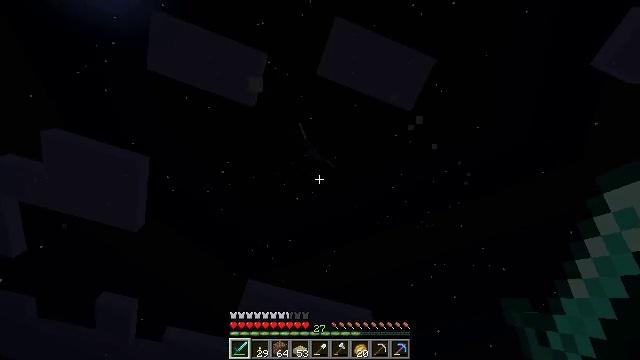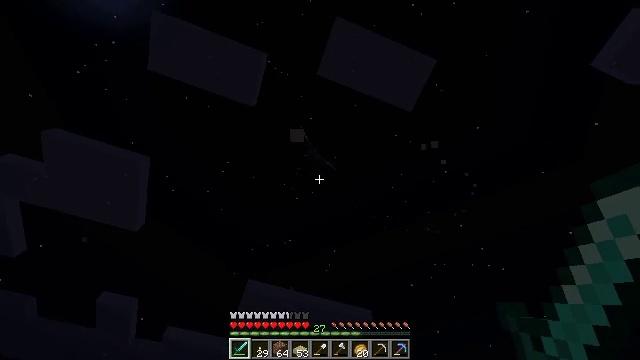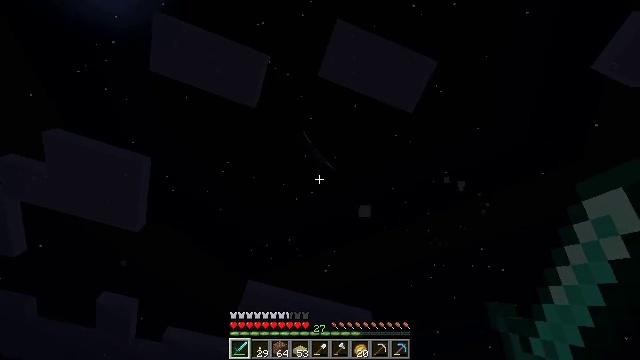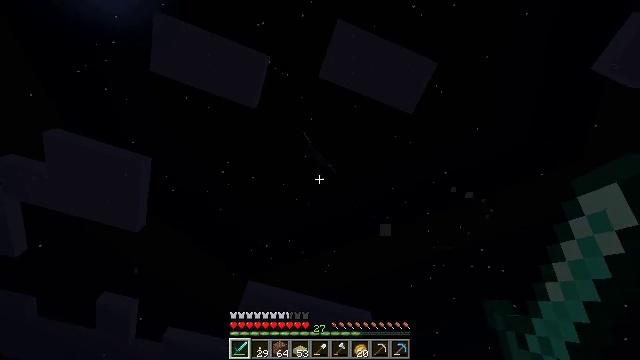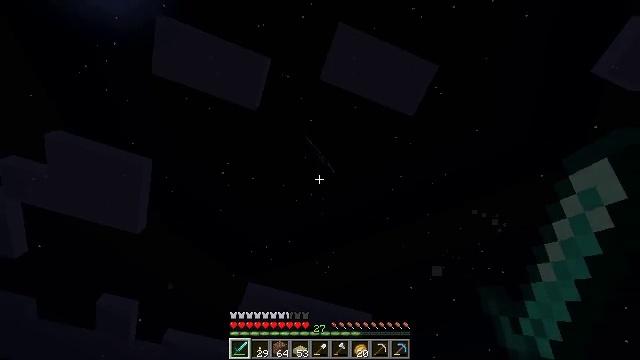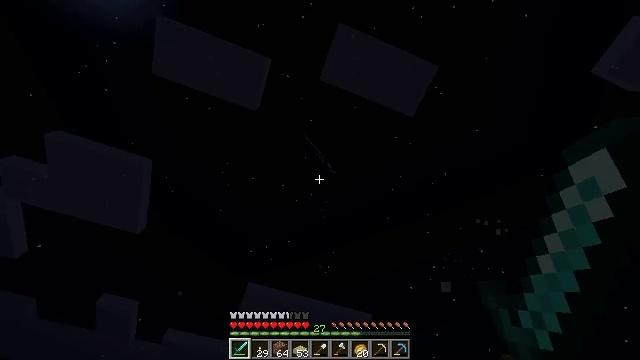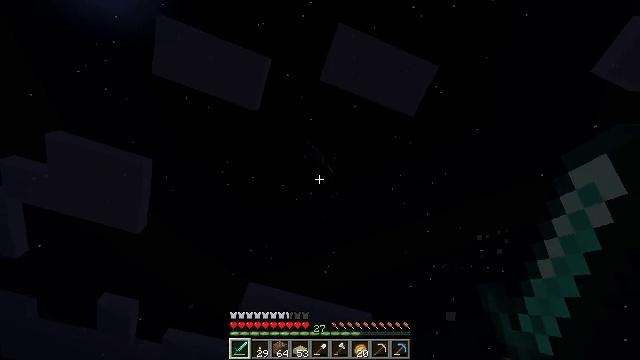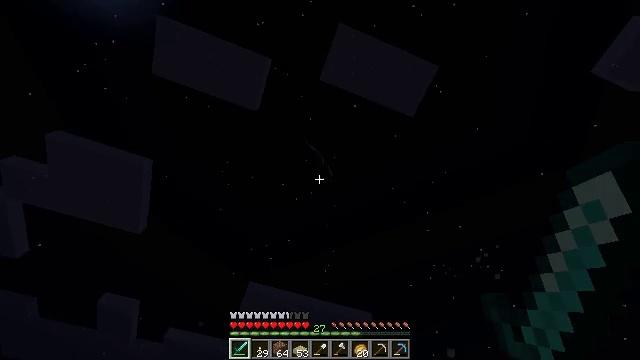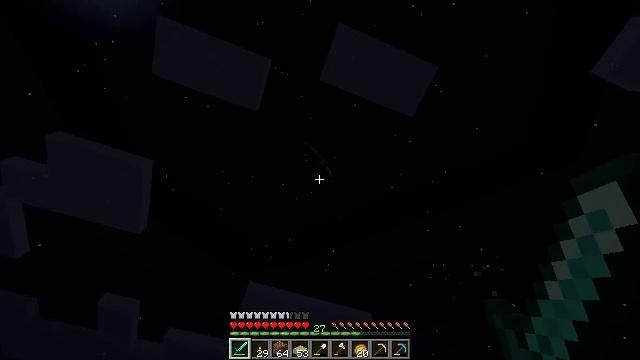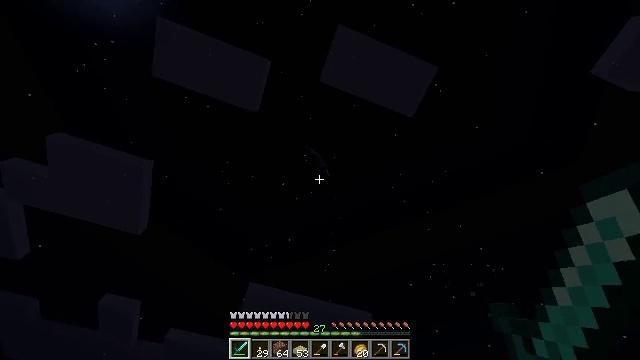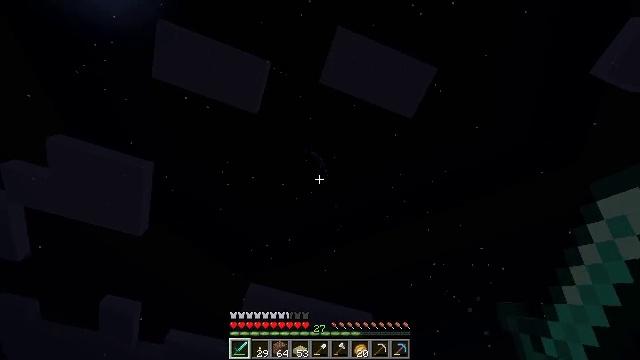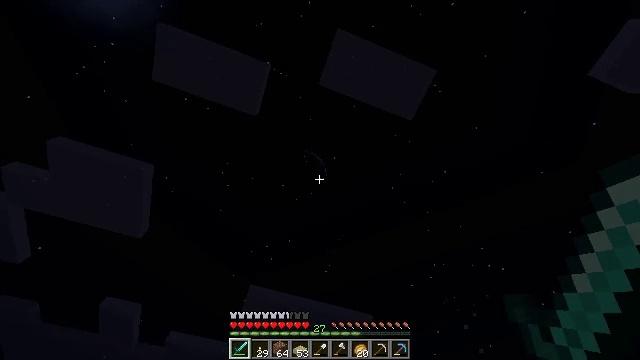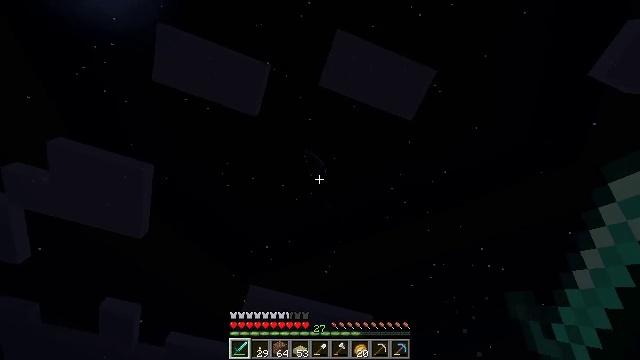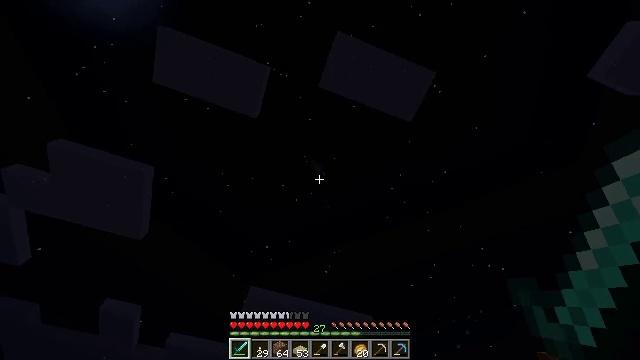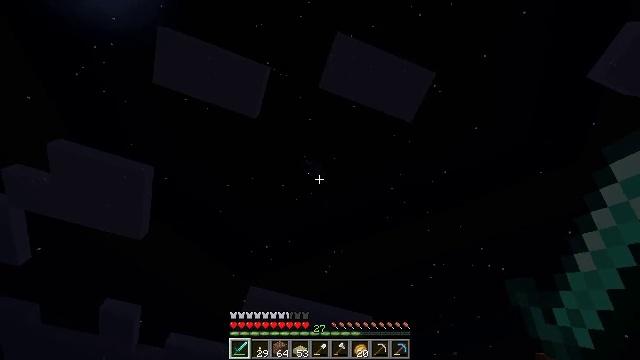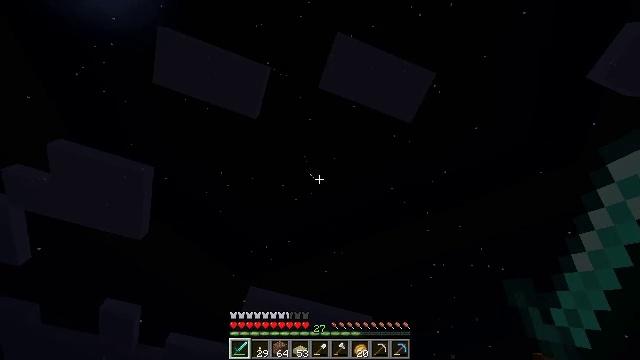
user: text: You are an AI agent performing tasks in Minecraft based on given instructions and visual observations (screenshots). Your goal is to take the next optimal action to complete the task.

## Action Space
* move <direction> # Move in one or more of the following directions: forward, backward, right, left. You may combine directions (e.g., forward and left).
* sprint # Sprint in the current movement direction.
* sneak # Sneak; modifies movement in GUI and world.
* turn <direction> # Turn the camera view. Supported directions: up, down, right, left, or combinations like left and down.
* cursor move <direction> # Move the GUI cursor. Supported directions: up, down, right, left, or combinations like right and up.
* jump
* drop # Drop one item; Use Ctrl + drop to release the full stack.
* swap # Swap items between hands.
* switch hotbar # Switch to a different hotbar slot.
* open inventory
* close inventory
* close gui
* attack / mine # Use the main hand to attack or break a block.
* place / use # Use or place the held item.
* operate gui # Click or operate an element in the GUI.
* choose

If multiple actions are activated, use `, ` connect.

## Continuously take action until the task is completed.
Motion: motion action
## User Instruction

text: Combat the phantom.
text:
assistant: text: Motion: move back and move left
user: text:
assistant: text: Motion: move back and move left
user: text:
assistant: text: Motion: move back and move left
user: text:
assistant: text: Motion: move back and move left
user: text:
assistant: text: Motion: move back
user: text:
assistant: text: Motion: move back
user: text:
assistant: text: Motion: move back
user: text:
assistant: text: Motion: move back
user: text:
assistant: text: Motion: move back
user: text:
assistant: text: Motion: move back
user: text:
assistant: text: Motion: move back
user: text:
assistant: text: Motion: move back
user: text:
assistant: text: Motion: move back
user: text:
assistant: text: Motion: no_op
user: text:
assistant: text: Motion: no_op
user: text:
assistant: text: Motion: no_op
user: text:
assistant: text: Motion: no_op
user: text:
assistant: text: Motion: no_op
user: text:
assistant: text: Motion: no_op
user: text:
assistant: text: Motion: no_op
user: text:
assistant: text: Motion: no_op
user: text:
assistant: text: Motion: no_op
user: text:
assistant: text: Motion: no_op
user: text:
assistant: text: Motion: no_op
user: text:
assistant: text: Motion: no_op
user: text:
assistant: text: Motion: no_op
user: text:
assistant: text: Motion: no_op
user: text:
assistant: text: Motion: no_op
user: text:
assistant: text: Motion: no_op
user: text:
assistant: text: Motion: no_op